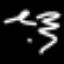
Label: squiggle